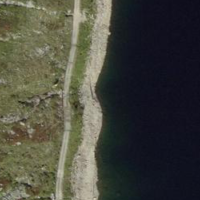
EUNIS habitat code: 14
Species observed at this site:
Oenanthe oenanthe
Anthus spinoletta